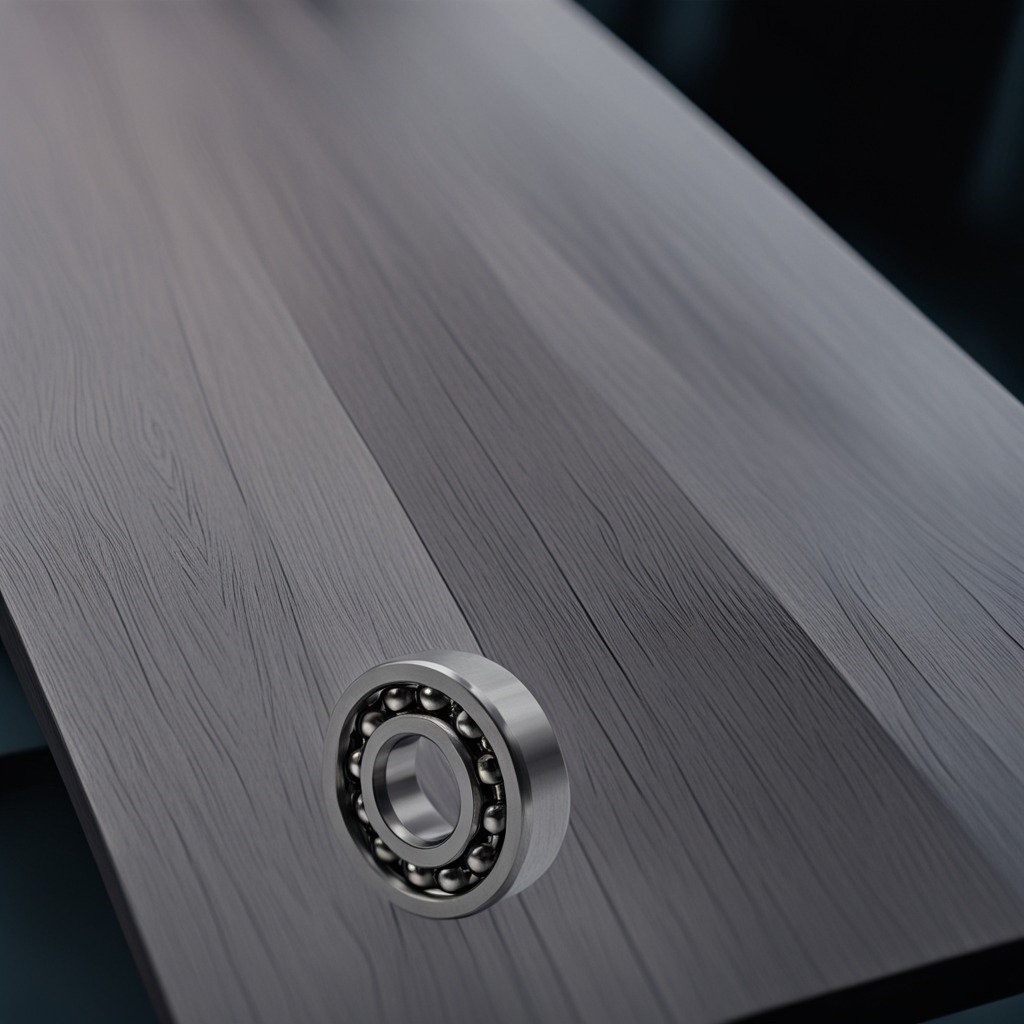
A metal ball bearing lies on a table in a small garage.